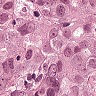
Metastatic tissue present: yes